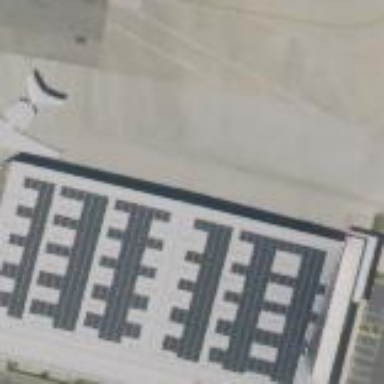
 consisting of solar photovoltaic panels."